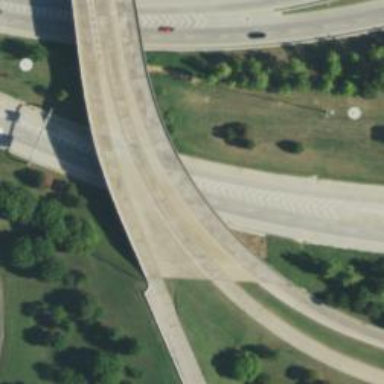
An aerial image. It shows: Bridge over primary link highway.